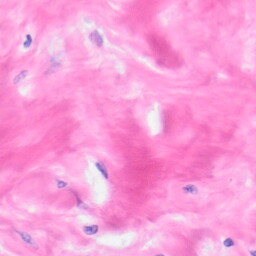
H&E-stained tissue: Kidney